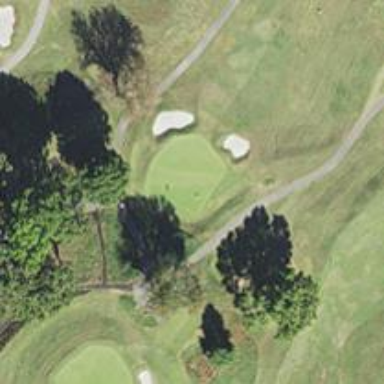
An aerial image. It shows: View of golf hole.